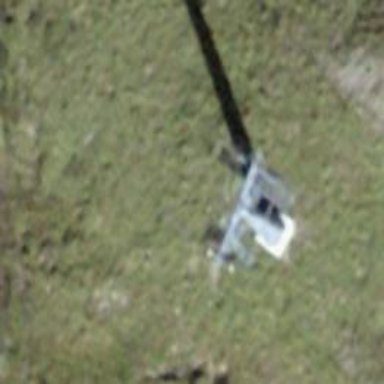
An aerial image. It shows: Pylon used for aerialway.